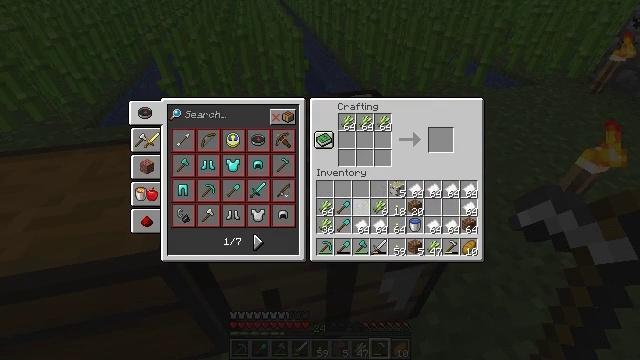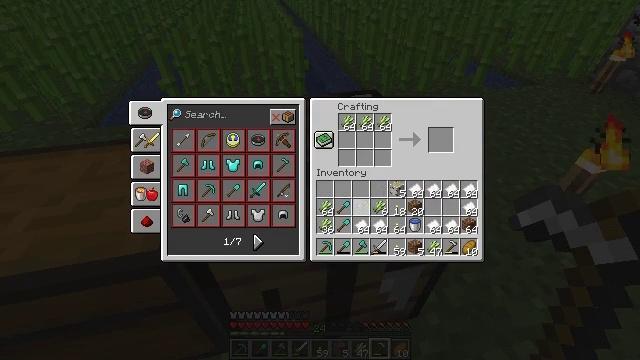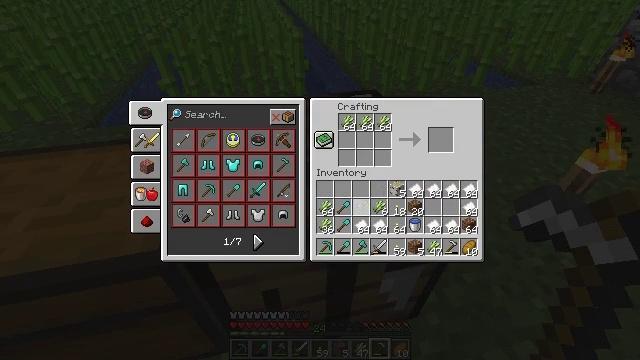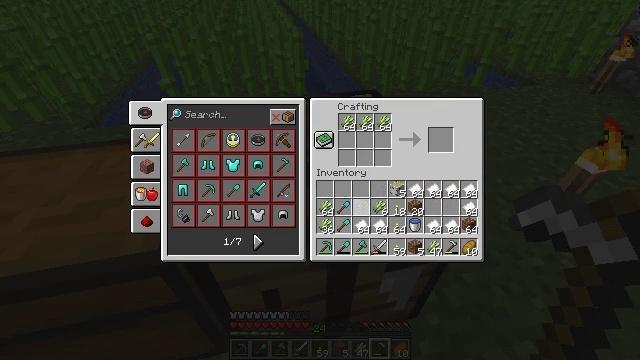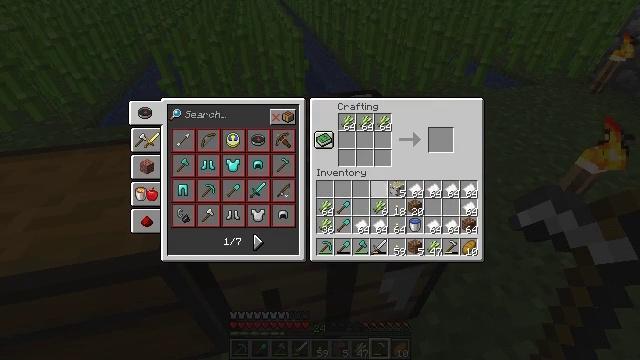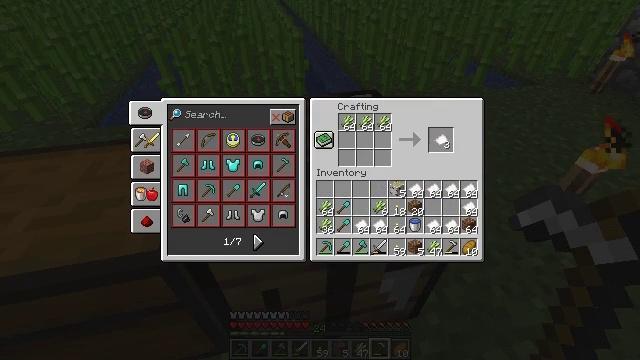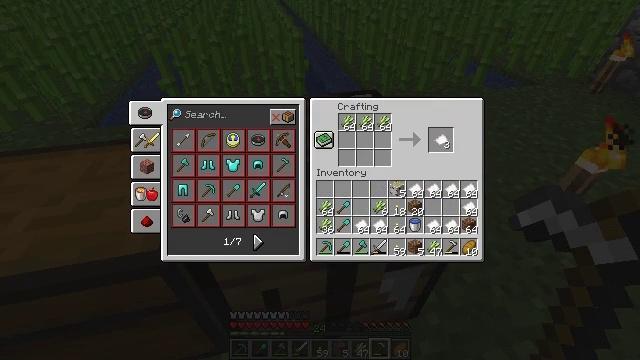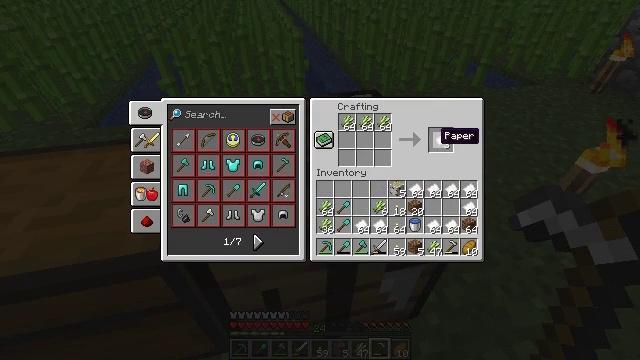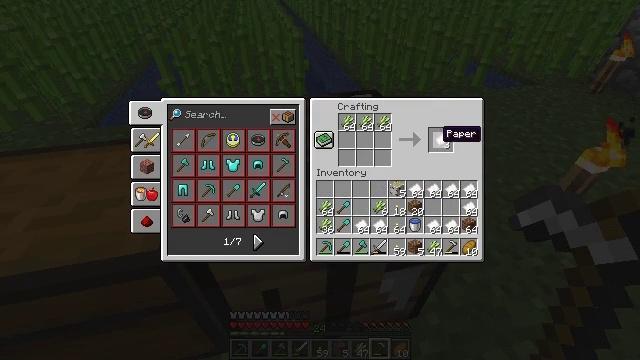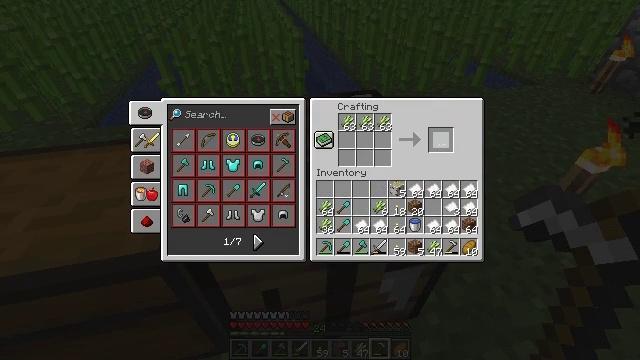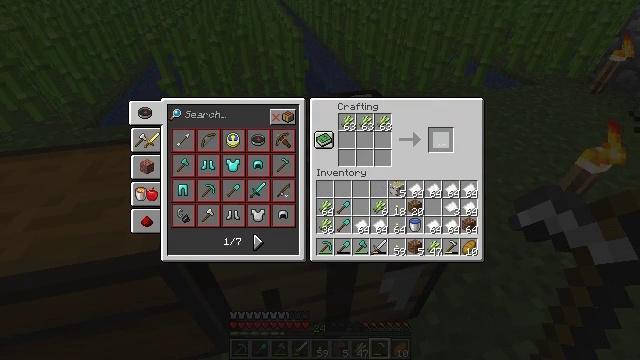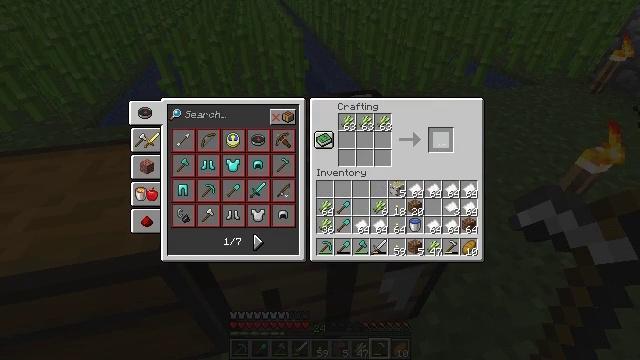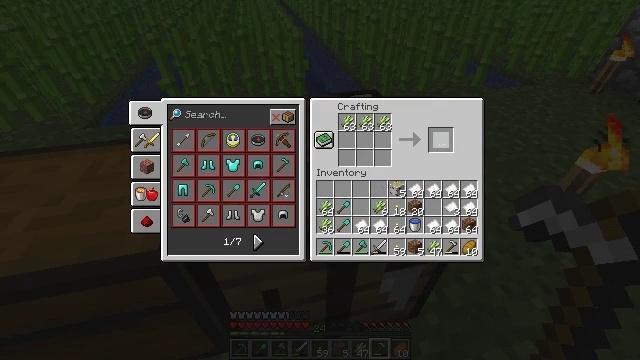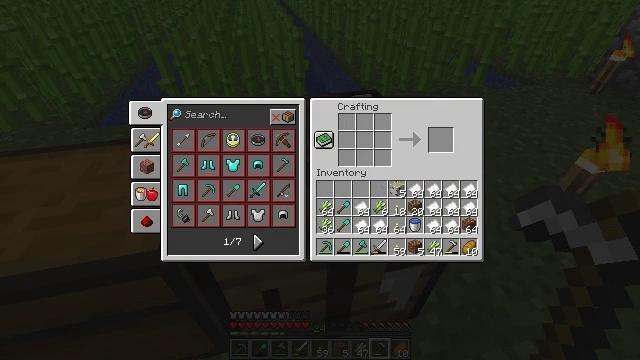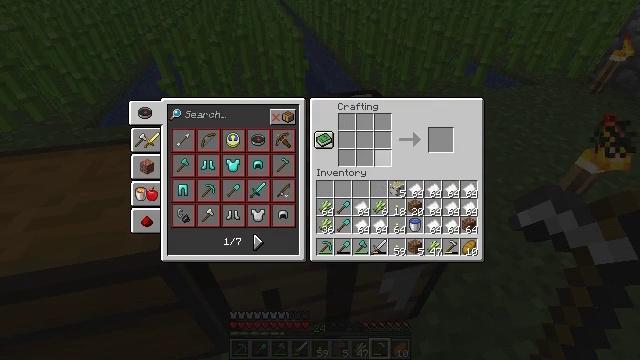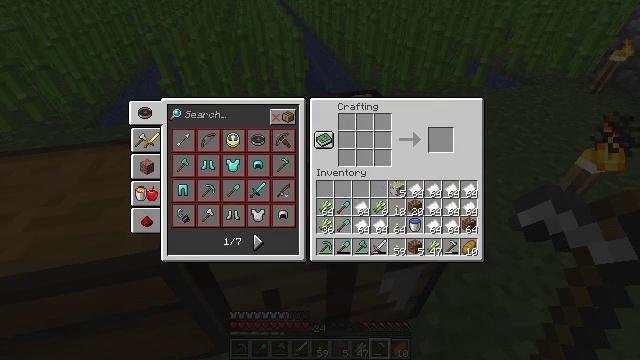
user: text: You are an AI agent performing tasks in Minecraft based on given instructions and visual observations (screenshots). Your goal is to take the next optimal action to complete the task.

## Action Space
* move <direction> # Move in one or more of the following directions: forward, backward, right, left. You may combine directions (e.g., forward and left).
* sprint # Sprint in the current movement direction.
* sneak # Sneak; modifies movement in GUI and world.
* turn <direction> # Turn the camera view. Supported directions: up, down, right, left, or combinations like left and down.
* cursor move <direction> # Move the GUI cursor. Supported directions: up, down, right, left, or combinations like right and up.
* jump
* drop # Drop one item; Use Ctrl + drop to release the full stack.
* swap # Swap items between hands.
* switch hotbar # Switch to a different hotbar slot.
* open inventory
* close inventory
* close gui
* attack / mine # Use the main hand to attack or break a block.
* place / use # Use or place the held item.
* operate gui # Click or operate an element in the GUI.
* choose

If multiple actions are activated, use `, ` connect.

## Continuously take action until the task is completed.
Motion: motion action
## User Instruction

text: Utilize the crafting table to make paper.
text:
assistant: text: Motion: sneak, choose
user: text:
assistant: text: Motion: sneak, choose
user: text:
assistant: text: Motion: sneak
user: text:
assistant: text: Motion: sneak, cursor move right and up
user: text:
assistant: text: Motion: sneak, cursor move right and up
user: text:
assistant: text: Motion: sneak
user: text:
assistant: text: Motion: sneak, cursor move right
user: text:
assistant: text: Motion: sneak
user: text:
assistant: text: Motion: sneak, choose
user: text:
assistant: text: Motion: sneak, choose
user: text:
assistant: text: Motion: sneak, choose
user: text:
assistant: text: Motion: sneak, choose
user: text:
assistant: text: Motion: sneak, cursor move left and down
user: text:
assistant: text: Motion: sneak, cursor move left and down
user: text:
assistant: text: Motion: sneak, cursor move left and down
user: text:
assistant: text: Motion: sneak, cursor move left and down
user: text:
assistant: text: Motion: sneak, cursor move down
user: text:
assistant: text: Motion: sneak
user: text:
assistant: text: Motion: sneak
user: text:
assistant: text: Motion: sneak
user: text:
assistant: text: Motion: sneak
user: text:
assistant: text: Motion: sneak
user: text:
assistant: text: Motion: sneak
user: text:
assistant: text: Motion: sneak, choose
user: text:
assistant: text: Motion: sneak, choose
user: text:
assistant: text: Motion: sneak
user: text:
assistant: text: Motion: sneak
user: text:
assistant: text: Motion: sneak
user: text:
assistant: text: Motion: sneak
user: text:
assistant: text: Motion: sneak